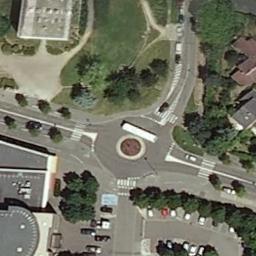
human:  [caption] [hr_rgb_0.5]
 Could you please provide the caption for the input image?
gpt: The roundabout with four exits and entrances is surrounded by some buildings and trees .

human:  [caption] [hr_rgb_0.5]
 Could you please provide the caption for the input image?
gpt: There are many trees beside the roundabout .

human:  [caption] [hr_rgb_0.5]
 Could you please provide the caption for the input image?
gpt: The roundabout is on the grass next to trees and buildings .

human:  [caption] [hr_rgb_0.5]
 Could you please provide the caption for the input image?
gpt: There are several vehicles driving on the road at the roundabout, There are some buildings and some trees and some lawns around the roundabout, And many cars are parked in the open space beside the roundabout .

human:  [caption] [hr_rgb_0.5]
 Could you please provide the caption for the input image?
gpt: There are some green bushes and buildings near the roundabout .